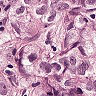
Metastatic tissue present: yes